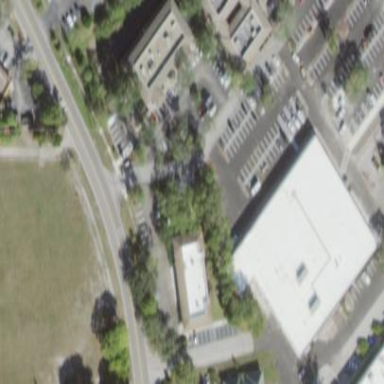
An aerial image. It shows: Retail building.